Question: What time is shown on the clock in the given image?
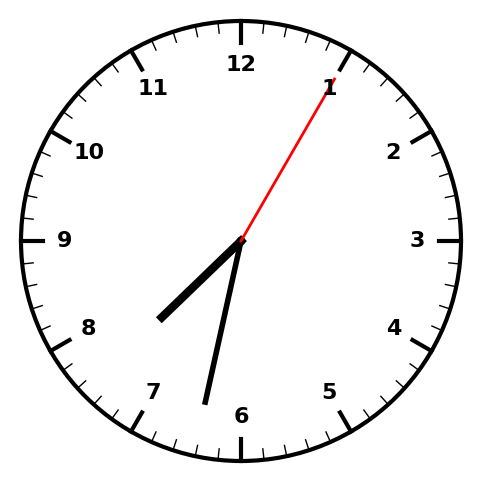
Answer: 07:32:05